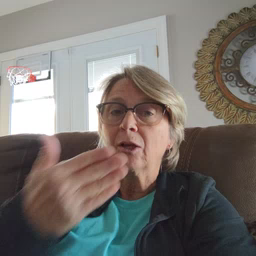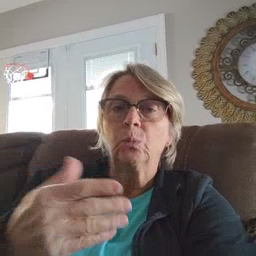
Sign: thankyou